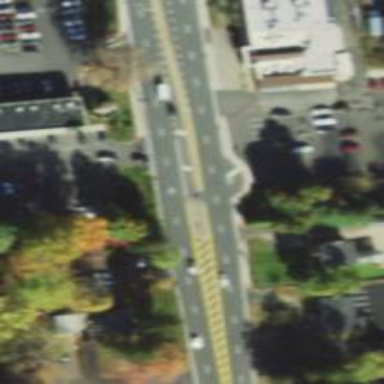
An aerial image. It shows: Road with stop sign.